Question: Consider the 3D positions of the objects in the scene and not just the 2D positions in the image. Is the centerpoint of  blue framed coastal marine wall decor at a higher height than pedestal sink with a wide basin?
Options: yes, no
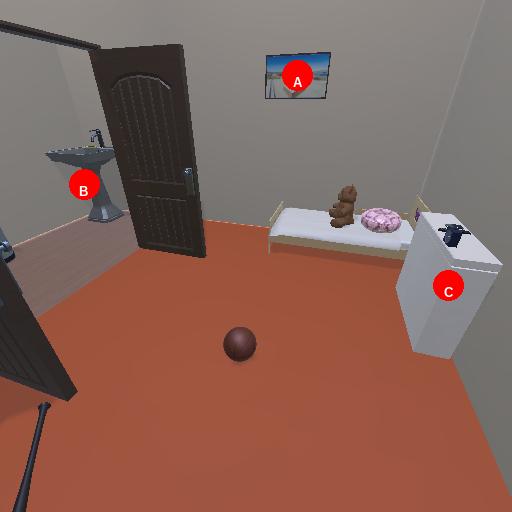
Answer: yes